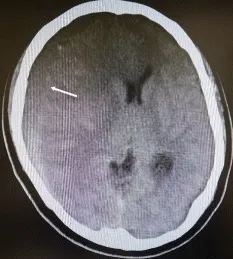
Computed tomogram obtained at the time of readmission to the emergency room. A subdural hematoma (arrow) is seen.
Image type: radiology (ct)